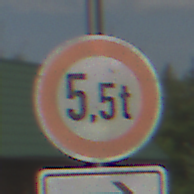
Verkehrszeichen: TatsaechlicheMasse
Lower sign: RichtungsangabeDurchPfeile5
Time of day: MorningAfternoon
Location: Outdoor (Nature)
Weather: PartlyCloudy
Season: NotSpecified
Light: Natural